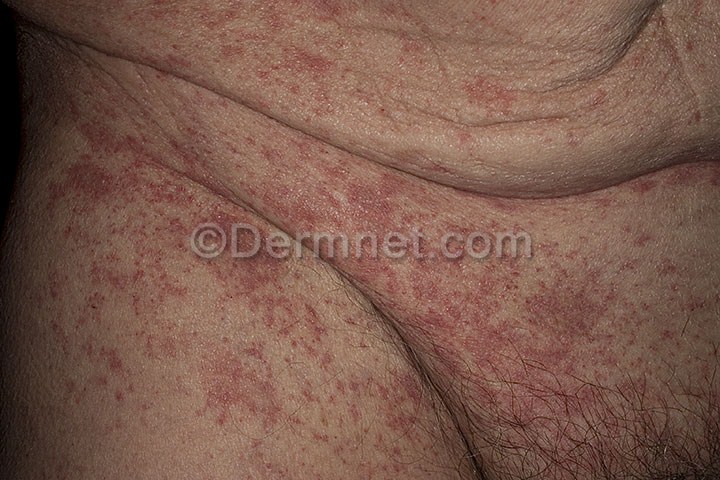
Disease: Vasculitis Photos